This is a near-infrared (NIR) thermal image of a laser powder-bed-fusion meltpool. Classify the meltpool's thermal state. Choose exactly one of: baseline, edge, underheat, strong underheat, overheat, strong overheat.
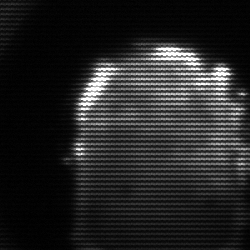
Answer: baseline